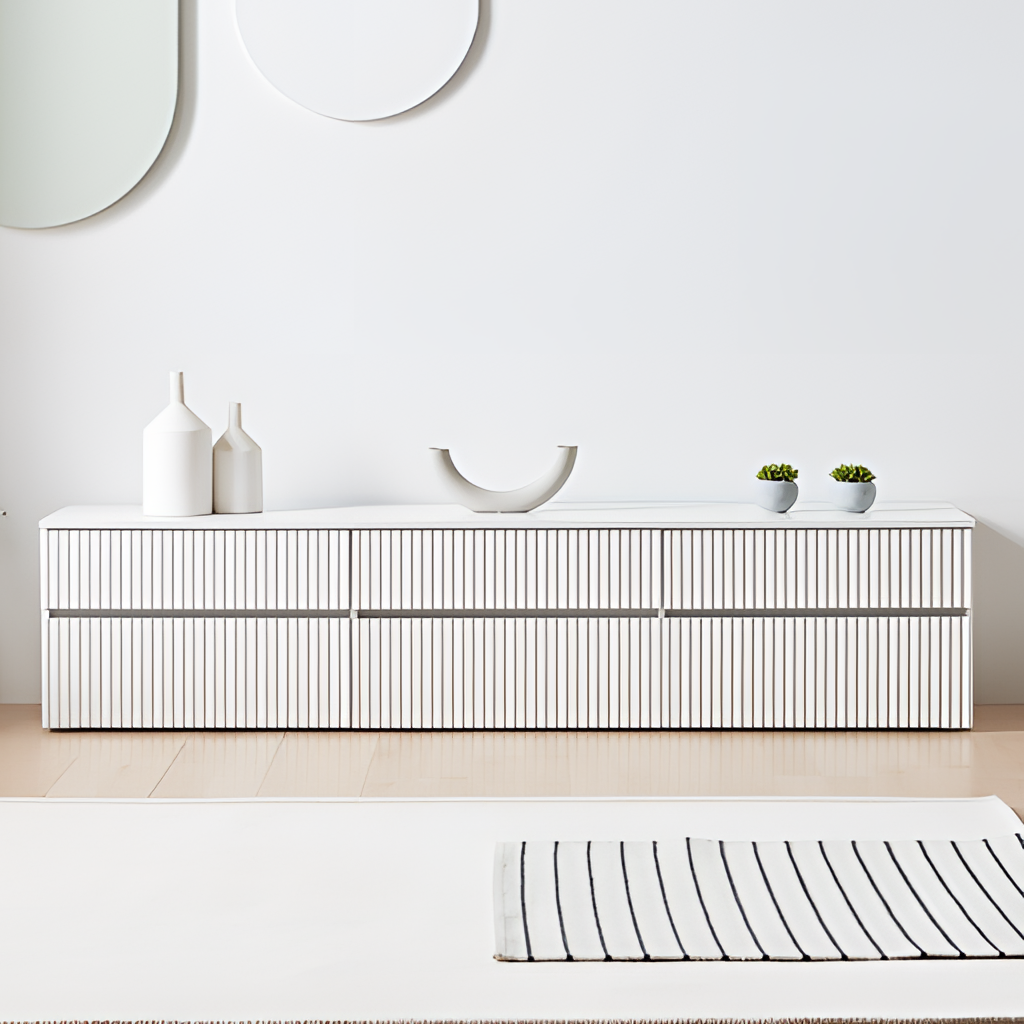
living room, white wood cabinet, minimalist, white paint wallpaper, with solid pattern, wood flooring, with plank pattern